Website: apple-inc
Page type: review-order
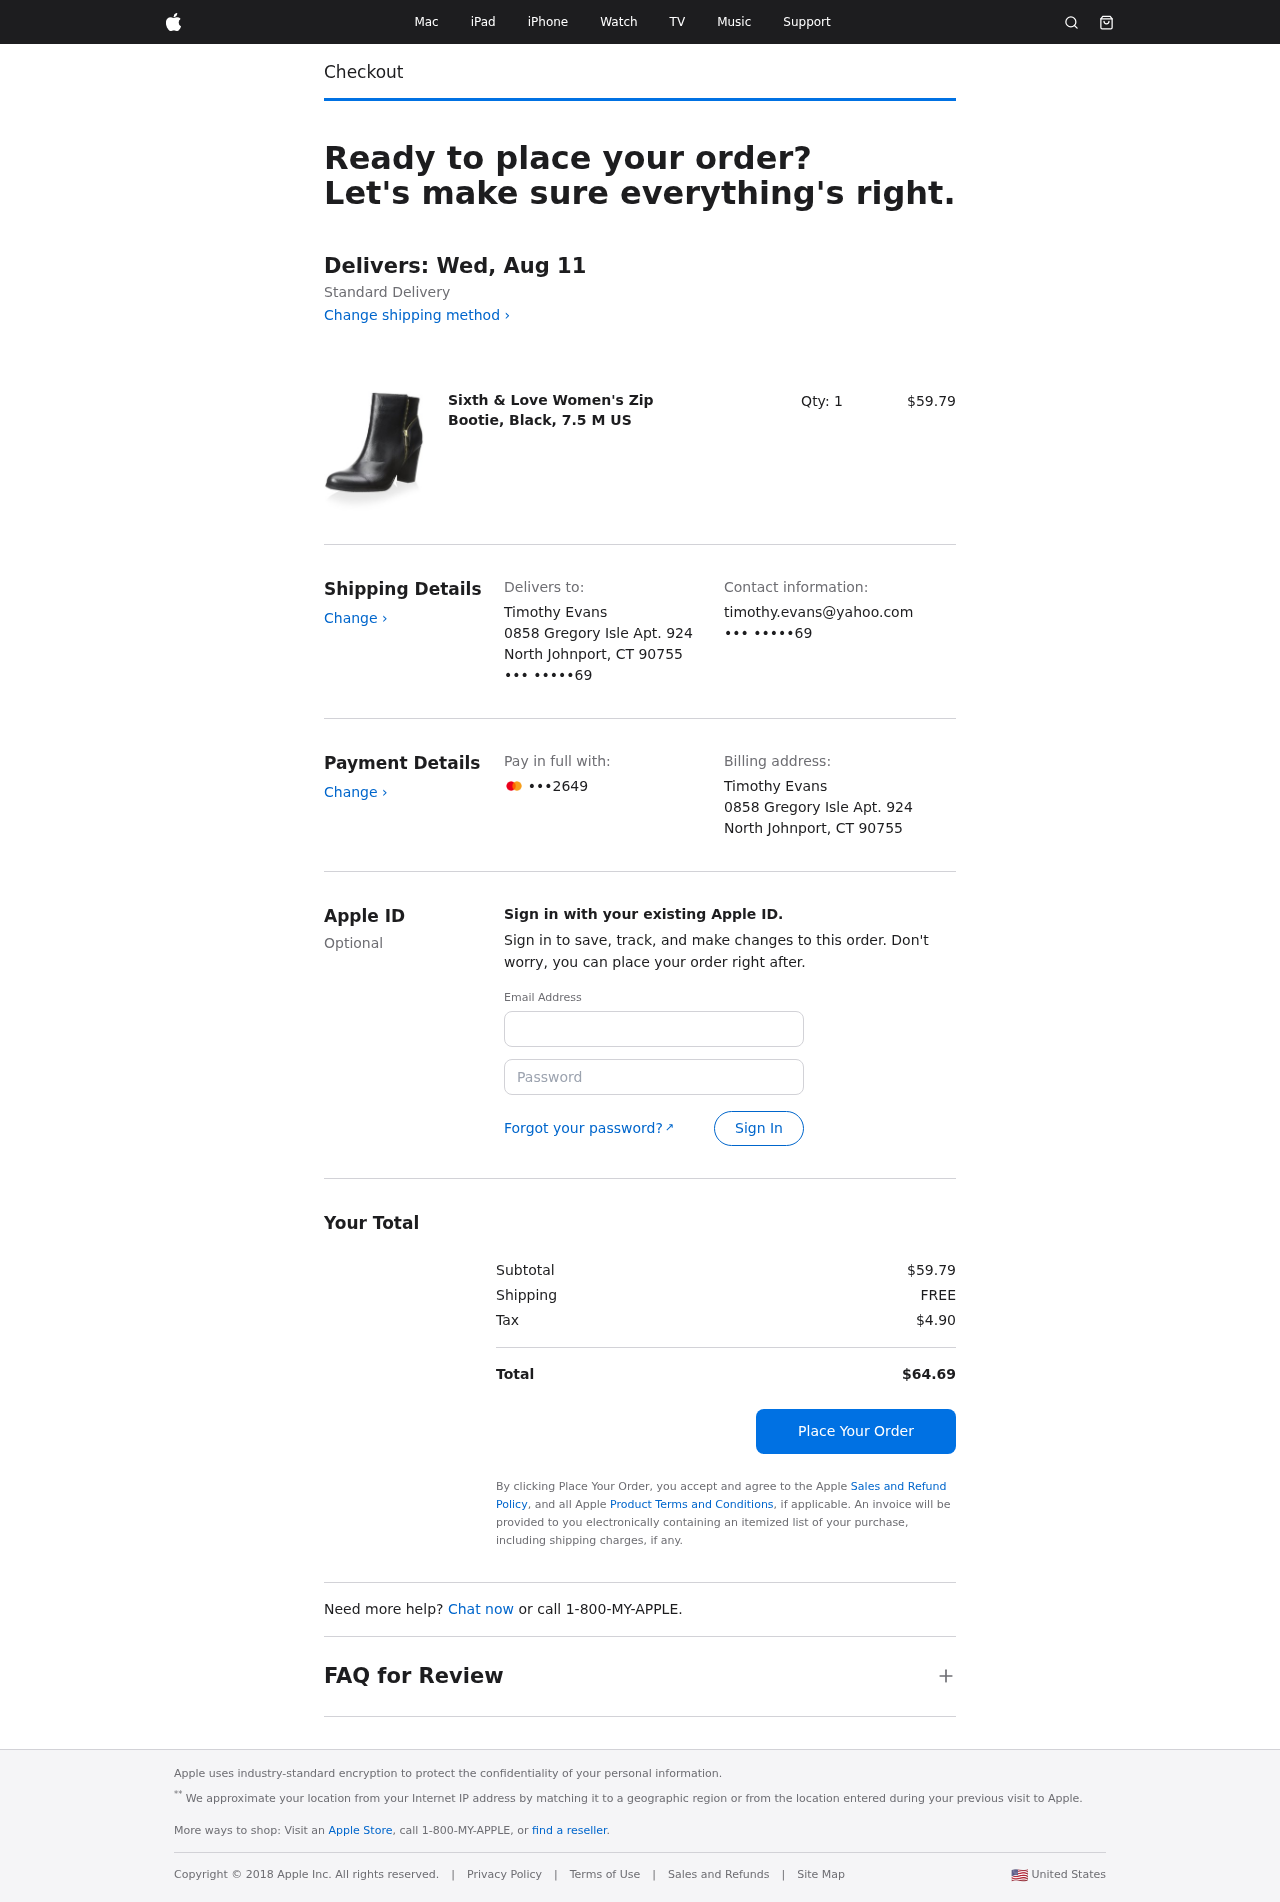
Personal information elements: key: PII_CARD_LAST4
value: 2649
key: PII_CITY_STATE_ZIP
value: North Johnport, CT 90755
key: PII_EMAIL3
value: timothy.evans@yahoo.com
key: PII_FULLNAME
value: Timothy Evans
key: PII_PHONE_SUFFIX
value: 69
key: PII_STREET
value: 0858 Gregory Isle Apt. 924
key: PII_EMAIL2
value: timothy.evans@yahoo.com
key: PII_PHONE_SUFFIX2
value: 69
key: PII_FULLNAME2
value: Timothy Evans
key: PII_STREET2
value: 0858 Gregory Isle Apt. 924
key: PII_CITY_STATE_ZIP2
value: North Johnport, CT 90755
Product elements: key: PRODUCT1_NAME
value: Sixth & Love Women's Zip Bootie, Black, 7.5 M US
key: PRODUCT1_PRICE
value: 59.79
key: PRODUCT1_QUANTITY
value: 1
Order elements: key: ORDER_DELIVERY_DATE
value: Delivers: Wed, Aug 11
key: ORDER_SUBTOTAL
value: $59.79
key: ORDER_SHIPPING_COST
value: FREE
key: ORDER_TAX
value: $4.90
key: ORDER_TOTAL
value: $64.69